Question: Dear fellow coders and science guys :)
I am using python with numpy and matplotlib to simulate a perceptron, proud to say it works pretty well.
I used python even tough I've never seen it before, cause I heard matplotlib offered amazing graph visualisation capabilities.
Using functions below I get a 2d array that looks like this:
[[aplha_1, 900], [alpha_2], 600, .., [alpha_99, 900]
So I get this 2D array and would love to write a function that would enable me to analyze the convergence.
I am looking for something that will easily and intuitively (don't have time to study a whole new library for 5 hours now) draw a function like this sketch:

'''
def get_convergence_for_alpha(self, _alpha):
epochs = []
for i in range(0, 5):
epochs.append(self.perceptron_algorithm())
self.weights = self.generate_weights()
avg = sum(epochs, 0) / len(epochs)
res = [_alpha, avg]
return res
'''
And this is the whole generation function.
'''
def alpha_convergence_function(self):
res = []
for i in range(1, 100):
res.append(self.get_convergence_for_alpha(i / 100))
return res
'''
Is this easily doable?
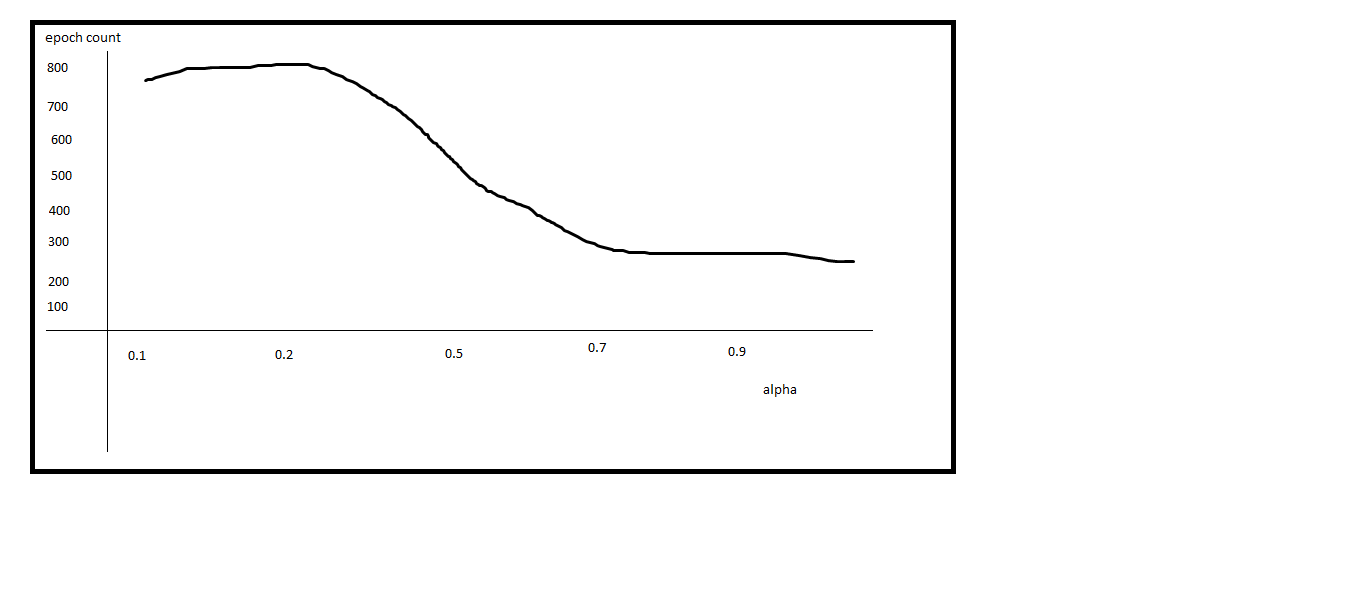
Answer: You can convert your nested list to a 2d numpy array and then use slicing to get the alphas and epoch counts (just like in matlab).
'''
import numpy as np
import matplotlib.pyplot as plt
# code to simulate the perceptron goes here...
res = your_object.alpha_convergence_function()
res = np.asarray(res)
print('array size:', res.shape)
plt.xkcd() # so you get the sketchy look :)
# first column -> x-axis, second column -> y-axis
plt.plot(res[:,0], res[:,1])
plt.show()
'''
Remove the plt.xkcd() line if you don't actually want the plot to look like a sketch...